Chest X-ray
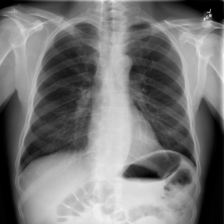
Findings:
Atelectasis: negative
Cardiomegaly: negative
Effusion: negative
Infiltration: negative
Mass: negative
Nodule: negative
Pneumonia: negative
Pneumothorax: negative
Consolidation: negative
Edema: negative
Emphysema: negative
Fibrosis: negative
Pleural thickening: negative
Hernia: negative